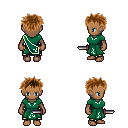
a pixel art fantasy rpg character, female body template, human, dark skin, sash dress, gold greaves, brown bedhead hairstyle, dagger, four views (front, back, left, right), 2x2 character sprite sheet, small pixel art, hard edges, no anti-aliasing